Question: How to convert an 'NSArray' of 'NSDictionaries' to a XML file?
here is the example! i want to conver this 'NSArray' of 'NSDictionaries' to a XML file.

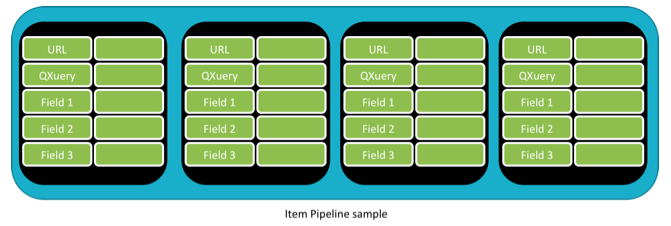
Answer: If you do not have any specific requirements for the XML scheme, then you can just write the NSArray out as a plist file.
More here: <URL>